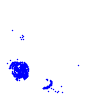
Particle: pion